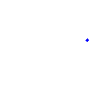
Particle: kaon